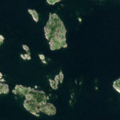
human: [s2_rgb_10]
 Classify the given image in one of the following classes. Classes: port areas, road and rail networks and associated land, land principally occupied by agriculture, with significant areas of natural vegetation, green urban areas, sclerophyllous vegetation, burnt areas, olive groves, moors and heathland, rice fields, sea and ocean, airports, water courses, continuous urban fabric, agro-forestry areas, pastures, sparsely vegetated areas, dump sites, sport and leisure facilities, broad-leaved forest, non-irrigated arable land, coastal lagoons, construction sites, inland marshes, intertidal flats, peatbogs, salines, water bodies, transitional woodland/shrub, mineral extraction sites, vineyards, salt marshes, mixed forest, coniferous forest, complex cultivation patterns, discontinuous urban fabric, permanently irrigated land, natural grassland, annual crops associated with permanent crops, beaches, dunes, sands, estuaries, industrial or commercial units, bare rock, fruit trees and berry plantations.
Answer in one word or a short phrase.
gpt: sea and ocean